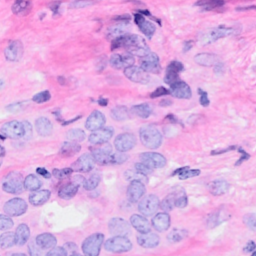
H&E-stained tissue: Breast